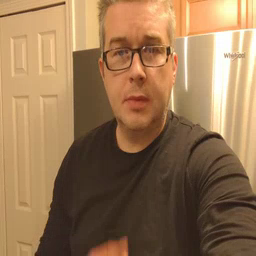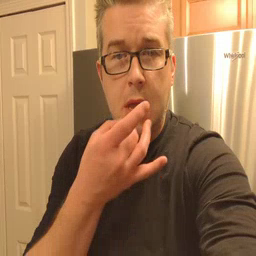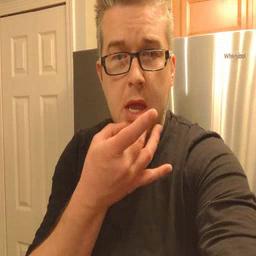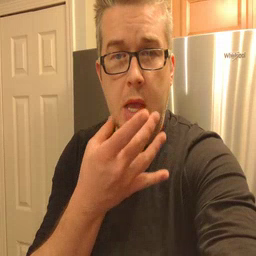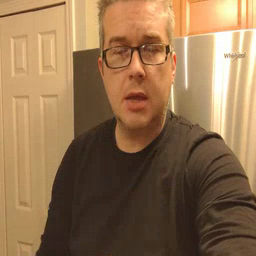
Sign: snack